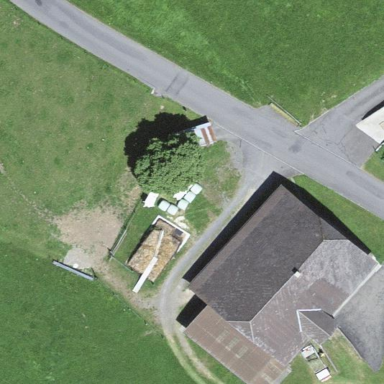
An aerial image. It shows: Farm building.